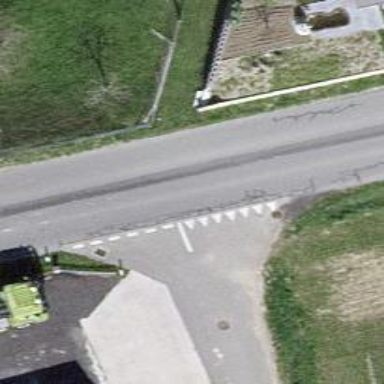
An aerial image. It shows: Secondary road with asphalt surface.